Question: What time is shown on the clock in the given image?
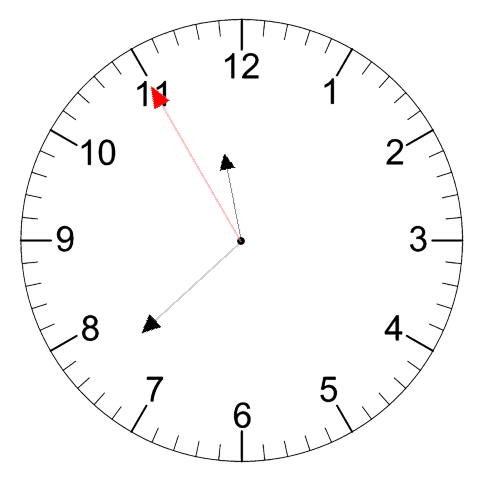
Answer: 11:37:55